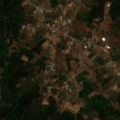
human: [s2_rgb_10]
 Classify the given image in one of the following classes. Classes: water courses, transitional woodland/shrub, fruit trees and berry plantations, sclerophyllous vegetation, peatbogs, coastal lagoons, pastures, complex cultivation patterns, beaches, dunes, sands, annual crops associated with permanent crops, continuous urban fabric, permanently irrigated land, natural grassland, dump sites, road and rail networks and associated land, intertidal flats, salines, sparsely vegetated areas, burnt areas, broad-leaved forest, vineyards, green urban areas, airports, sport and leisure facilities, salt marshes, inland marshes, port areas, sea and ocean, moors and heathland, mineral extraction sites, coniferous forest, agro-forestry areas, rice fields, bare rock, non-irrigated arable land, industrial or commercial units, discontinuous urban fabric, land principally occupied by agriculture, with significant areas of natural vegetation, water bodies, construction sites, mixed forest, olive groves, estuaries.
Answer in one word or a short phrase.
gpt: complex cultivation patterns, broad-leaved forest, mixed forest